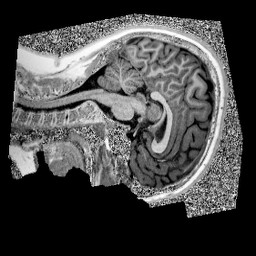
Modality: UNIT1
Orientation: sagittal
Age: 13
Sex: male
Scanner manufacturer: siemens
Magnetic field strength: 3 T
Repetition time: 4 s
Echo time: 0.00299 s